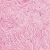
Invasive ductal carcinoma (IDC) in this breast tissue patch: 0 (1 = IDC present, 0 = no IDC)